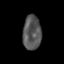
Tissue: skin
Cell type: Epithelial cells
Senescence score: 0.2577
Nuclear area (px): 623
Mean DAPI intensity: 85.52